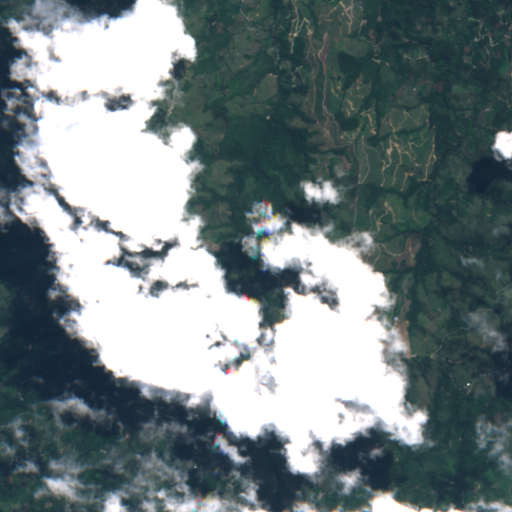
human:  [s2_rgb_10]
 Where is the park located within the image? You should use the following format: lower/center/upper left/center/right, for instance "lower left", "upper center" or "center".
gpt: The park is located in the upper left of the image.
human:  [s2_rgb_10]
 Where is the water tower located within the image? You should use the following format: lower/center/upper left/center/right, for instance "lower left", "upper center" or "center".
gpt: The water tower is located in the upper left of the image.
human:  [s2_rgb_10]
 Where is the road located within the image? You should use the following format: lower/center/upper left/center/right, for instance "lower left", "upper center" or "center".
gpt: There is no road in the image.